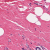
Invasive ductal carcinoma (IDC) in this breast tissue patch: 0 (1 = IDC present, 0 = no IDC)